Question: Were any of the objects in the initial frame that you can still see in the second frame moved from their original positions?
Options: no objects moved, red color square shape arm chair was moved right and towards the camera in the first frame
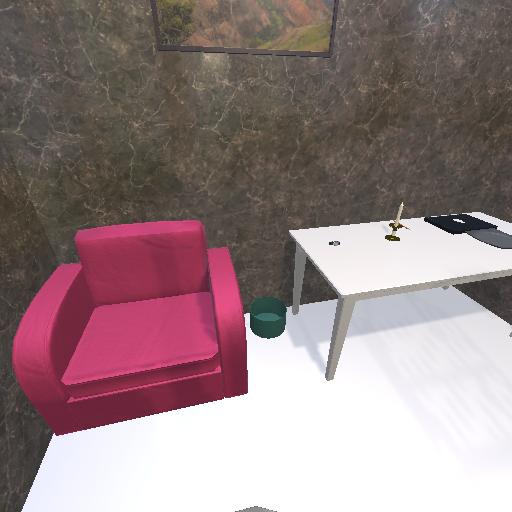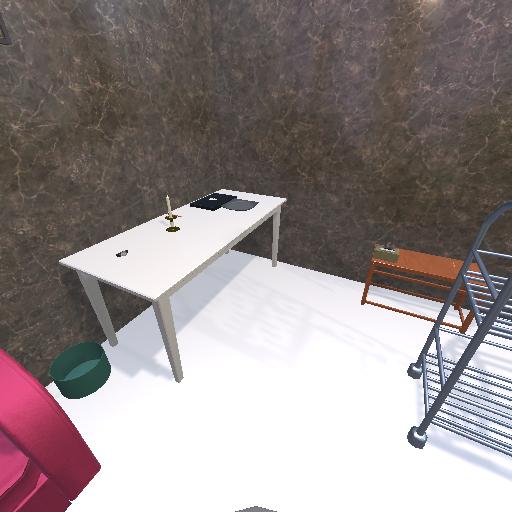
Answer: no objects moved